Platform: macOS
Application: Arc Browser
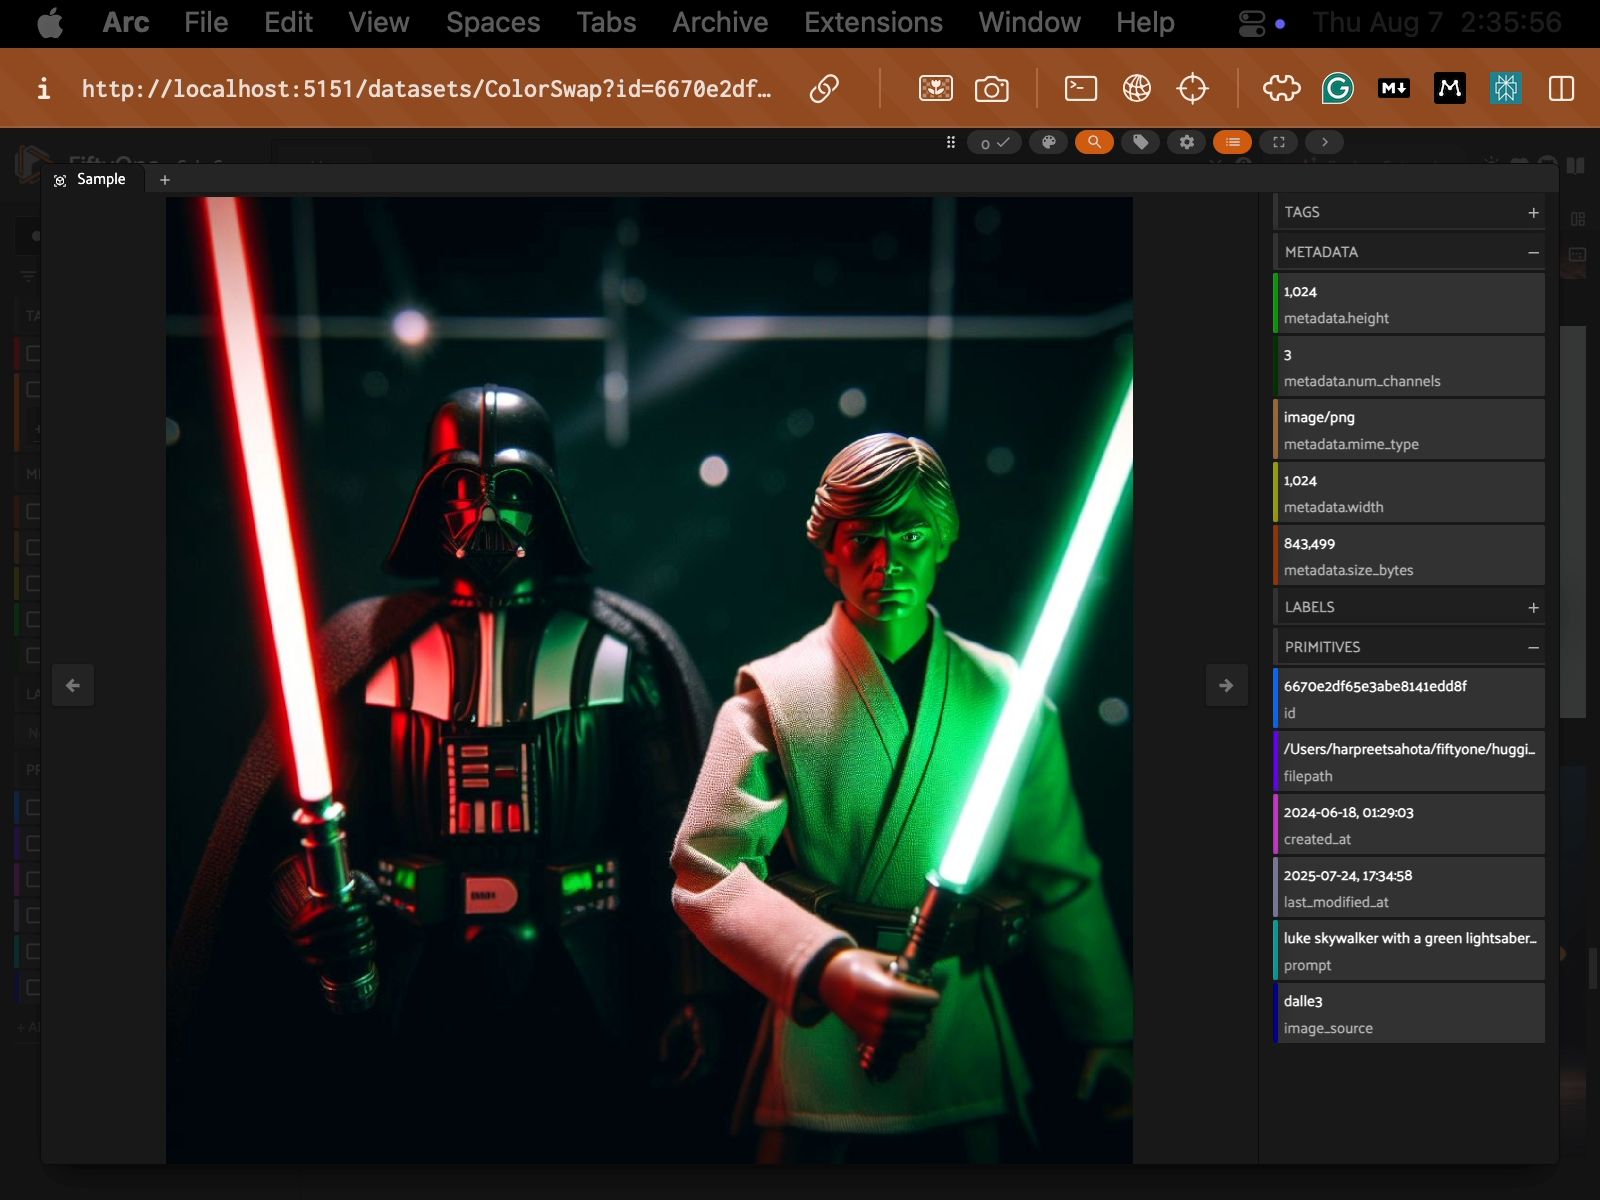
task_description: Where can I find metadata information about this sample?
action_type: hover
element_info: Menu Item
steps_since_start: 1